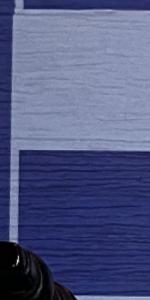
Label: Empty